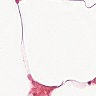
Metastatic tissue present: no